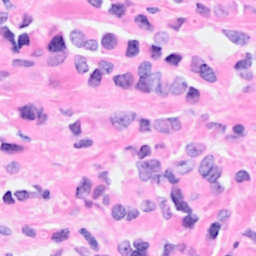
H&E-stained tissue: Breast